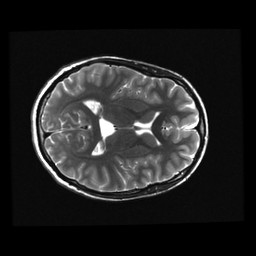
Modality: T2w
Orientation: axial
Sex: female
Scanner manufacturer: ge
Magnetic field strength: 3 T
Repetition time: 5 s
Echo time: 0.1012 s